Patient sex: M
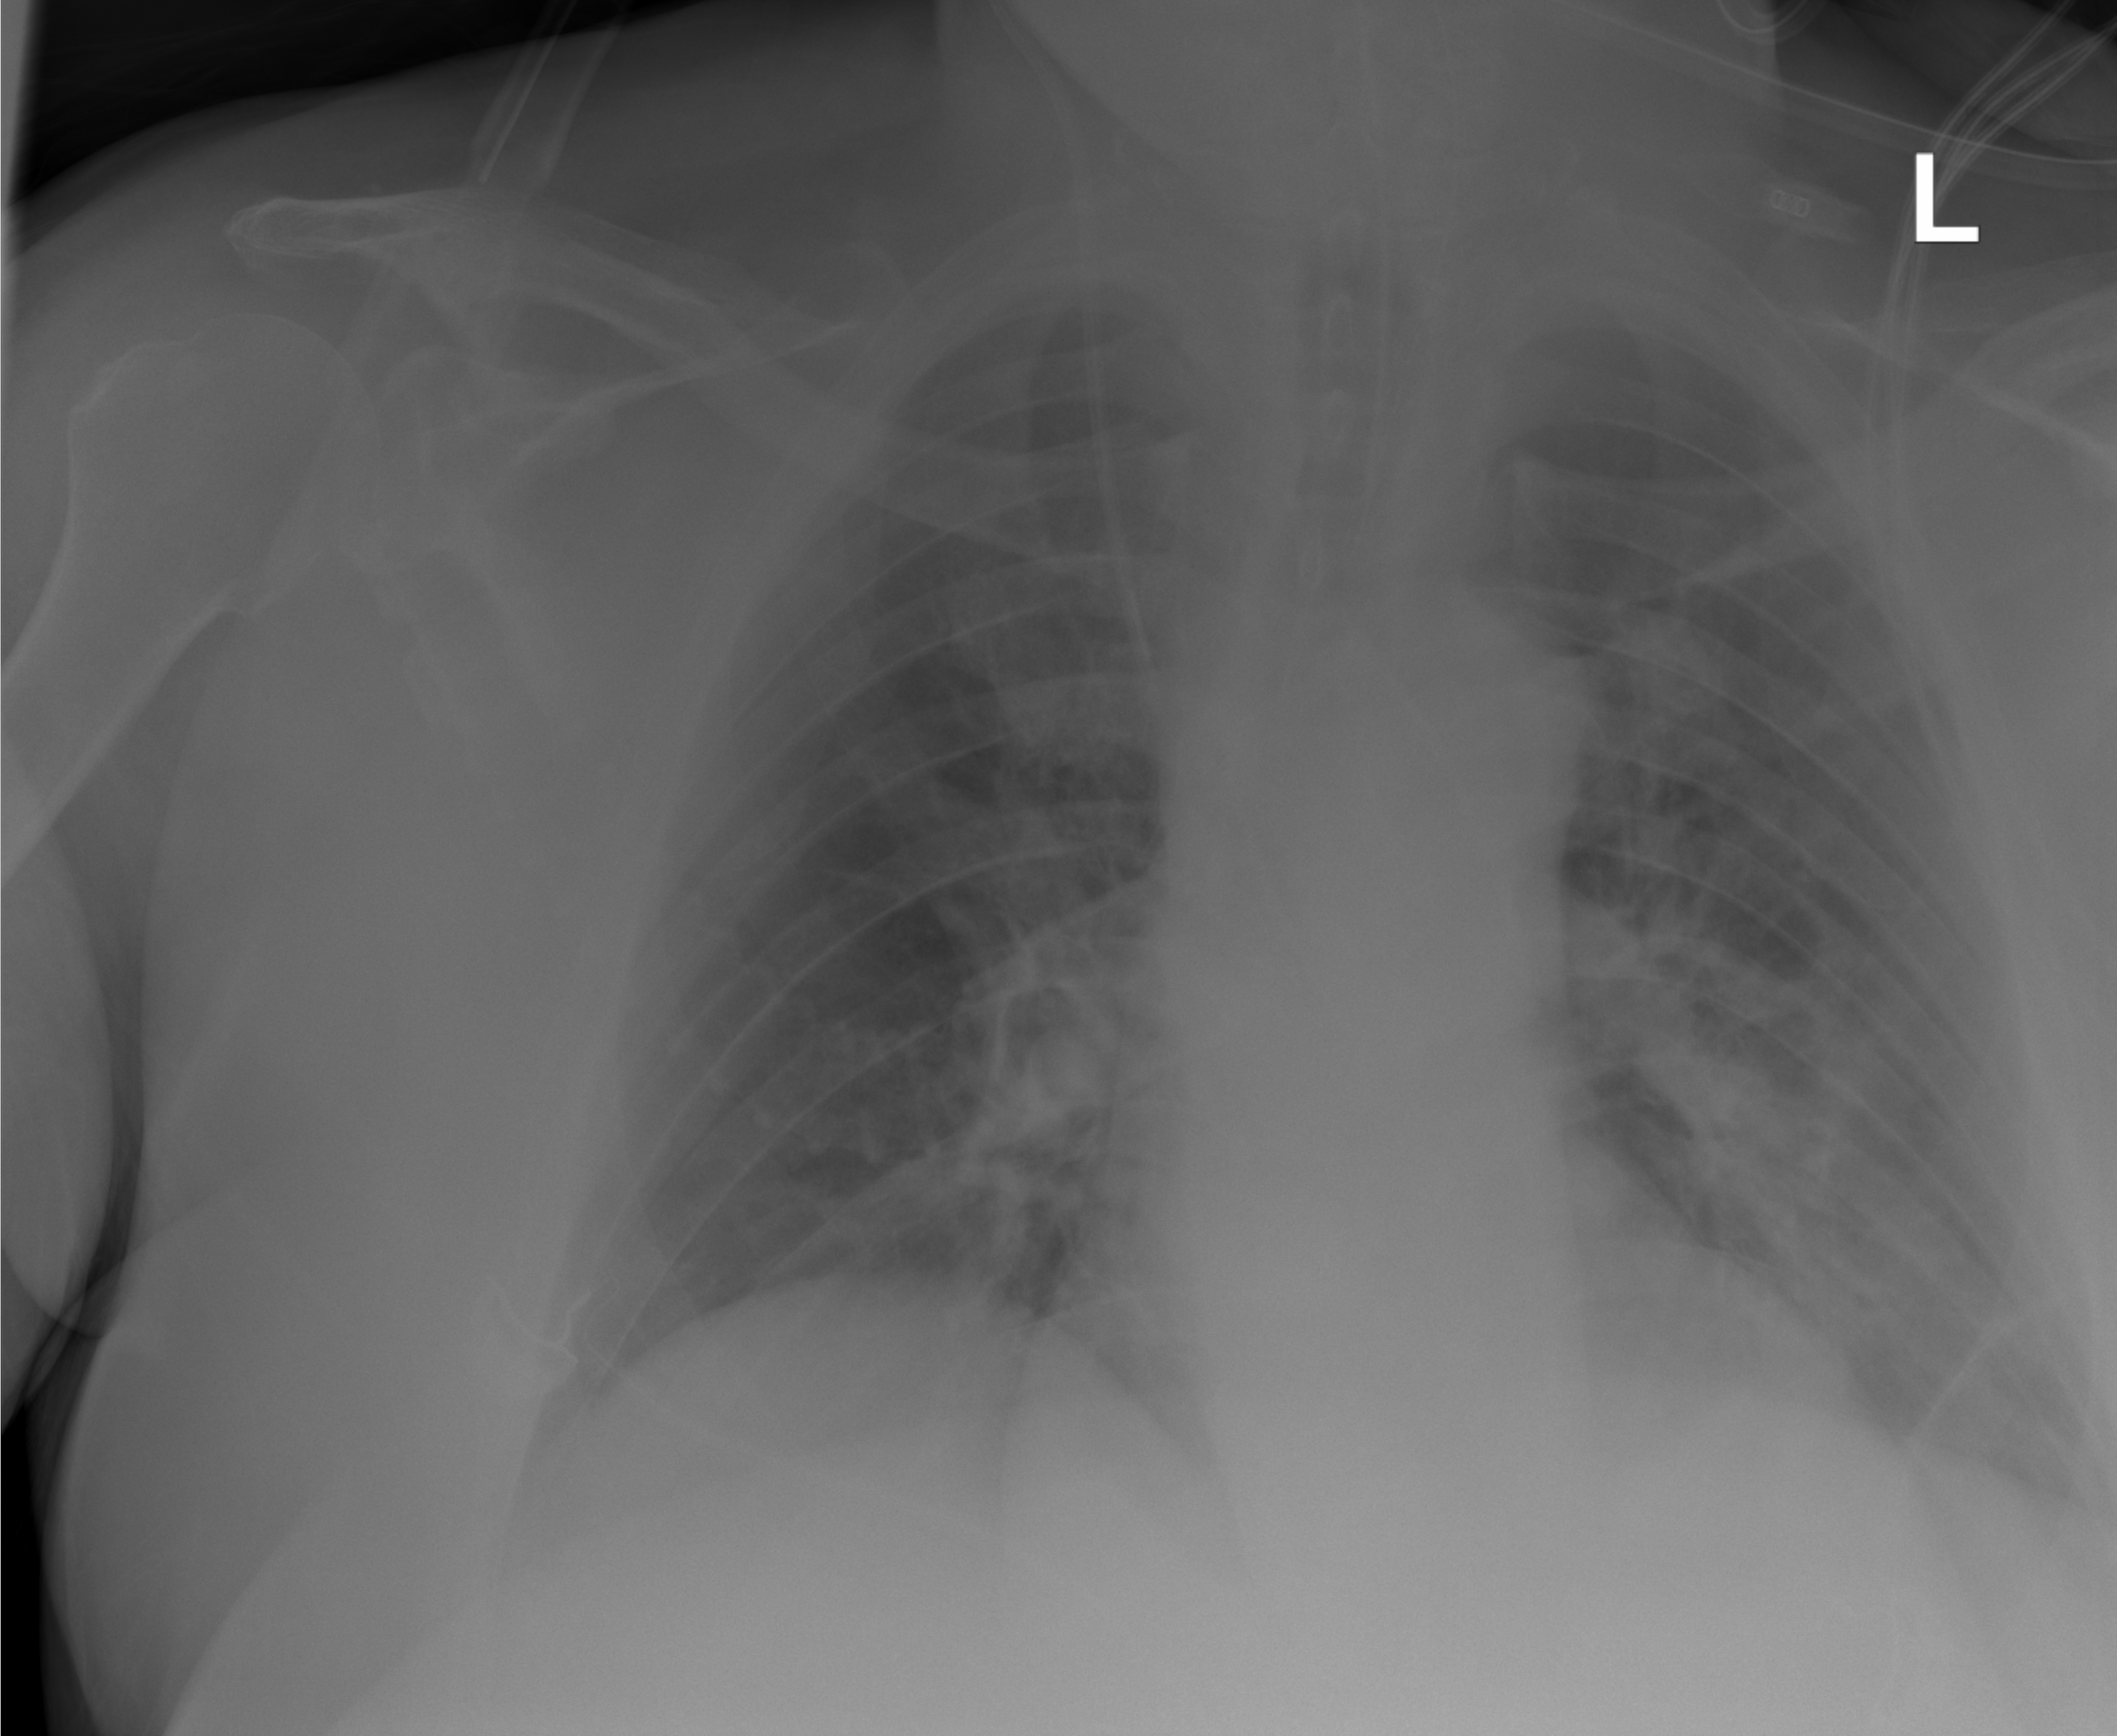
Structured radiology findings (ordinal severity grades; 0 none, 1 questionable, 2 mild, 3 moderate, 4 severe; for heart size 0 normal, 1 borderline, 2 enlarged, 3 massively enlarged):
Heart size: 0
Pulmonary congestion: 0
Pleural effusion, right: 0
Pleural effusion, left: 0
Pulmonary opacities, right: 0
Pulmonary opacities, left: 2
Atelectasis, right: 0
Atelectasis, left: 0